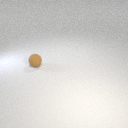
small brown rubber sphere